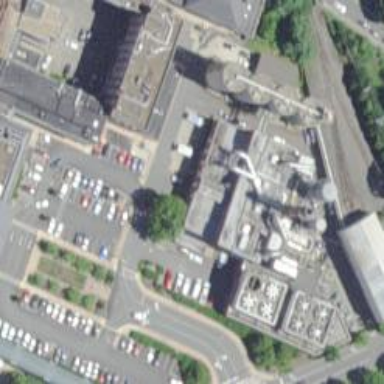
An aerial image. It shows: University building.